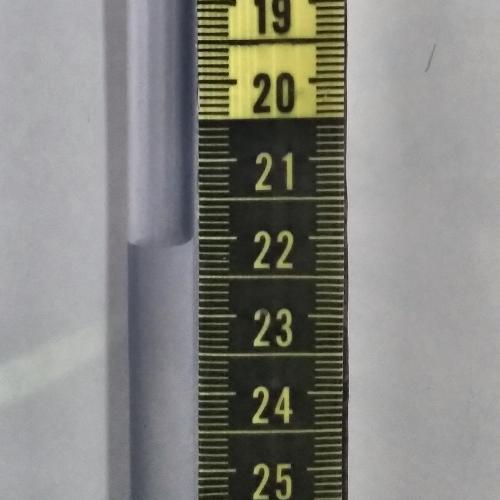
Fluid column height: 22.0 cm